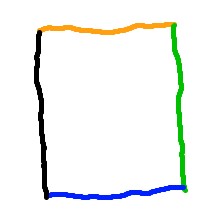
Shape: rectangle